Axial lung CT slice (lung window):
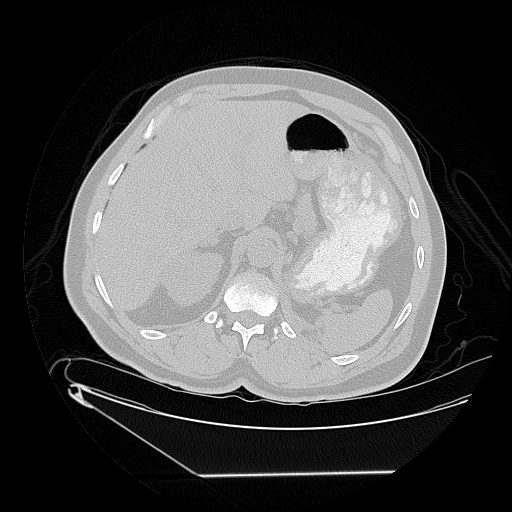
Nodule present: no